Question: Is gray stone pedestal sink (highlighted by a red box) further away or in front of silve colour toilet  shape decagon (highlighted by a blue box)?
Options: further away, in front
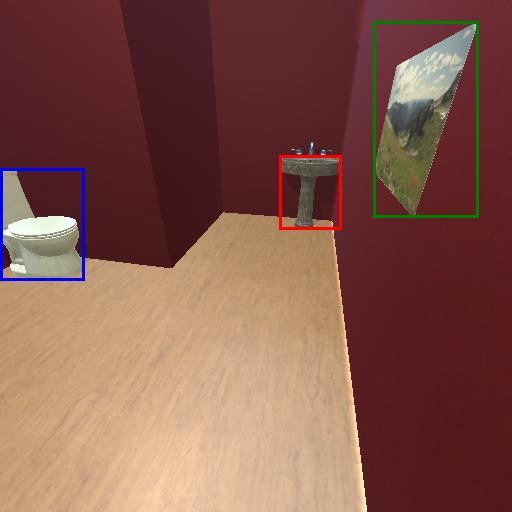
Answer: further away